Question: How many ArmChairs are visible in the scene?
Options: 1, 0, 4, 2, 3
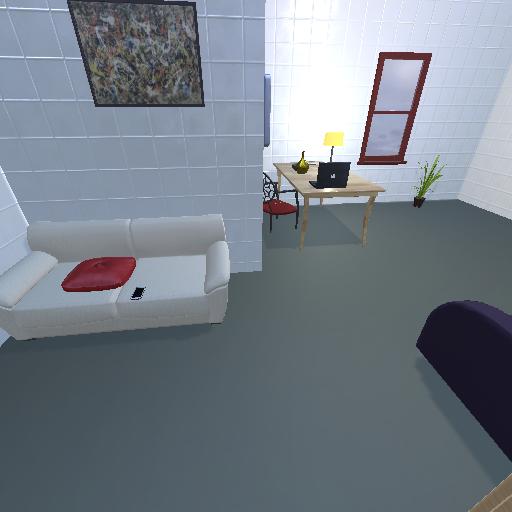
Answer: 1